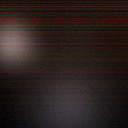
Screen state: off